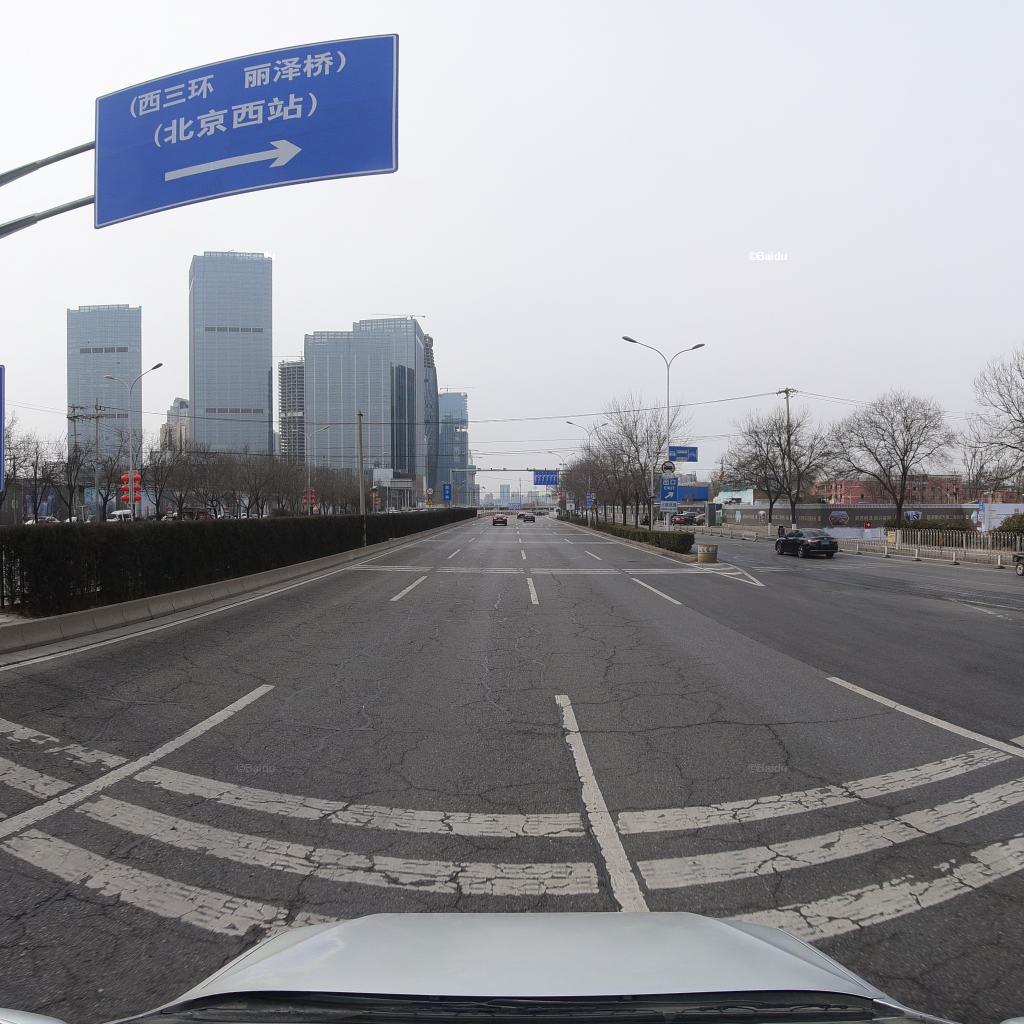
Region: Fengtai
Road damage annotations: alligator crack